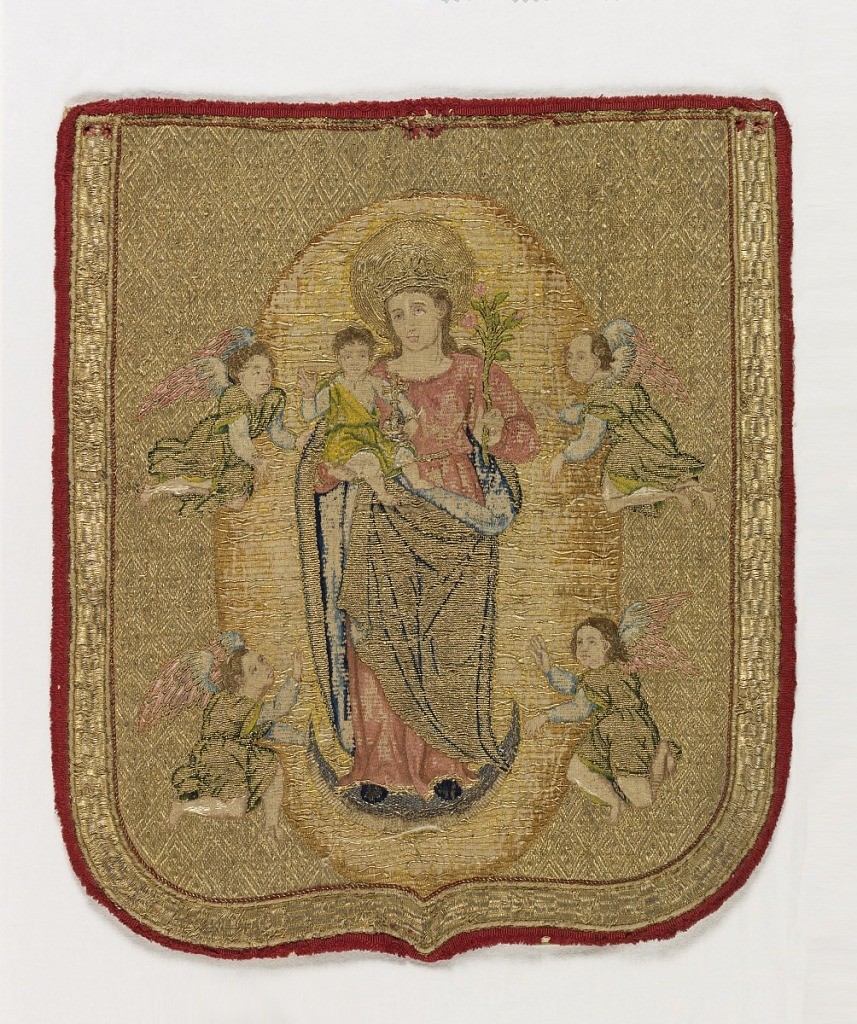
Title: Cope hood
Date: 16th century
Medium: silk and metallic embroidery on linen foundation Technique: embroidered in couching stitches in silk and metallic yarns on plain weave foundation Label: linen embroidered in silk and metallic yarns
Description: Shield-shaped cope hood showing the Madonna and Child standing on a crescent within an oval, flanked by two angels on each side. The figures are embroidered in polychrome silks, while the entire background is filled with gold metallic yarns laid with couching stitches.